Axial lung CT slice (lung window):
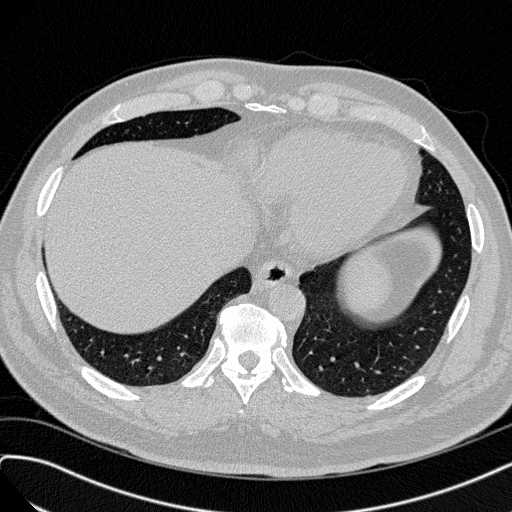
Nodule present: no